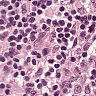
Metastatic tissue present: no